Question: Here's a minimal-example database of my program :

I try to map these tables to the following Java Classes using JPA annotations (I'm quite new with those Gremlins)
---
'''
@Entity
@Table(name = "projects")
public class Project {
@Id
String project_name;
@Column
String description;
@ ??
History history;
// methods
...
}
'''
'''
@Entity
@Table(name = "histories")
public class History {
@Id
String history_id;
@ ??
Map<Date, String> sets; // represents the date/description pairs associated to the project
// methods
...
}
'''
The mapping seems to be a bit hard challenge, It's not homework, I just wonder if this is good practice. Does my classes' layout need to look alike with the database structure ?
Ideally I wish my objects' logic is bound to my project's specification, I also wish freezing my objects' structure to one paradigm doesn't have an influence on the database organisation as well.
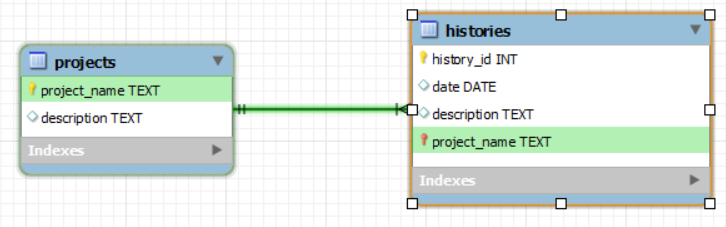
Answer: First, in java objects you should stick to java naming conventions. For example, 'project_name' DB column should be mapped to 'projectName' field (using '@Column' annotation). Second, it is not 100% clear from DB diagram what is the relation between those two tables, but judging from a name in plural ('histories') I'll guess it is '@OneToMany'. Third, that Map in History entity ('sets') can't be done like that, but it is covered with '@OneToMany' relation. Try something like this
'''
@Entity
@Table(name = "projects")
public class Project {
@Id
@Column(name = "project_name")
private String projectName;
private String description;
@OneToMany(mappedBy = "project")
private List<History> historyList;
// getters and setters
...
}
@Entity
@Table(name = "histories")
public class History {
@Id
@Column(name = "history_id")
private Integer historyId;
@Temporal(TemporalType.DATE) // or TemporalType.TIMESTAMP
private Date date;
private String description;
@ManyToOne
@JoinColumn(name = "project_name")
private Project project;
// getters and setters
...
}
'''